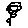
Label: flower